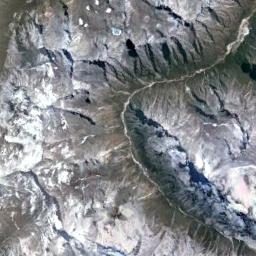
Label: snowberg